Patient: sex F, age 39
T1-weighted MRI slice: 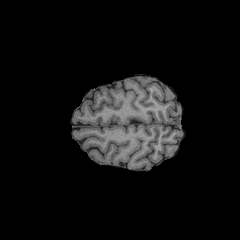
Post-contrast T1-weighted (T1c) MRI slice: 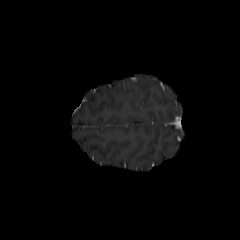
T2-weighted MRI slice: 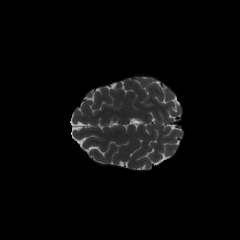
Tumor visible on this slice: no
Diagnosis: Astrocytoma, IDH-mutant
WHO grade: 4